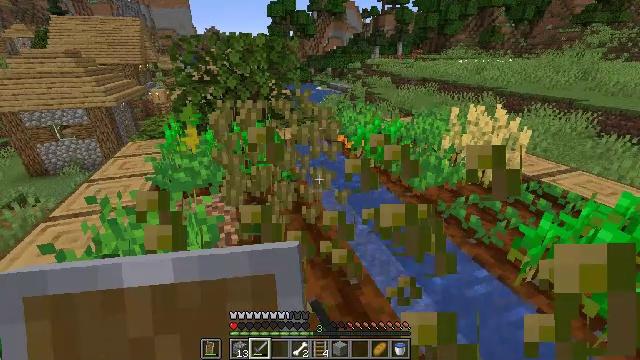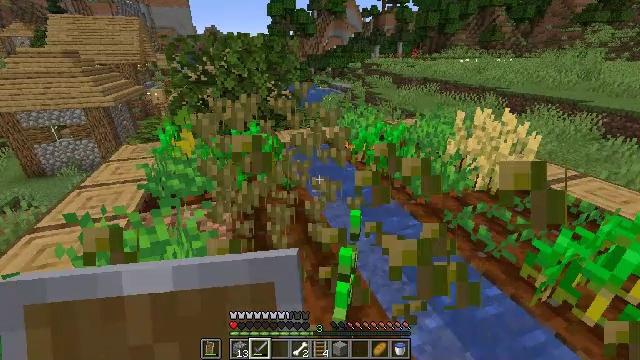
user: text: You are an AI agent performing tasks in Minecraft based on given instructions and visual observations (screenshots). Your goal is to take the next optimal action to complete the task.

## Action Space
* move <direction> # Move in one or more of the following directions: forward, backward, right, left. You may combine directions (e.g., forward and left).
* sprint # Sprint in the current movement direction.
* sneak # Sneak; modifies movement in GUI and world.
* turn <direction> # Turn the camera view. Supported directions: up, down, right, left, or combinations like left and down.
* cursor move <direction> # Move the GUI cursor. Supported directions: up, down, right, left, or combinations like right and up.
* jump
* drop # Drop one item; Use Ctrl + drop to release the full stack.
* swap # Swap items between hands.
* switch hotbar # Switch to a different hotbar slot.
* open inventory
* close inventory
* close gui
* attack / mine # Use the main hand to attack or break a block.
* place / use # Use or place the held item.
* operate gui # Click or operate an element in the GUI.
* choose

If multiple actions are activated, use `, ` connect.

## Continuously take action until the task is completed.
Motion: motion action
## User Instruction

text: Destroy the wheat to collect it.
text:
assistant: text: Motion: move forward
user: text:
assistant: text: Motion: attack / mine